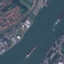
Label: River